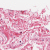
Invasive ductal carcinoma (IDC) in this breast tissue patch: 0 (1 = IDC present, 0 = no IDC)